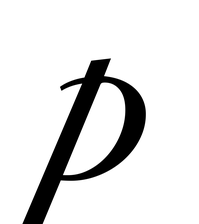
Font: LibreCaslonText-Italic_Italic